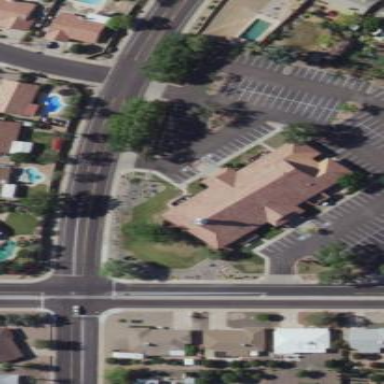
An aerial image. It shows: Beautiful church building.